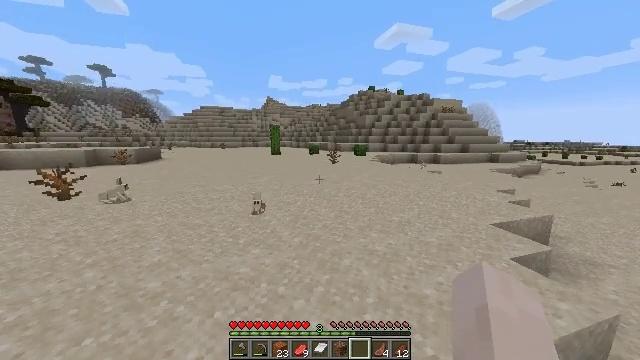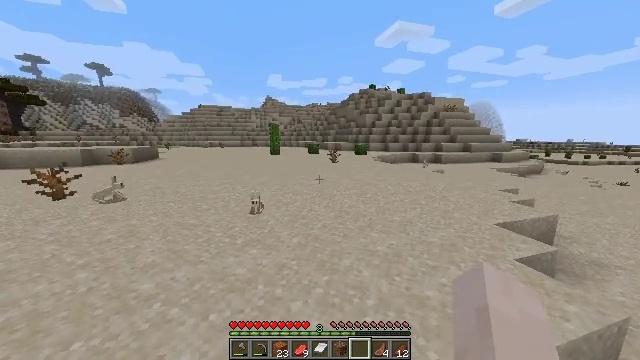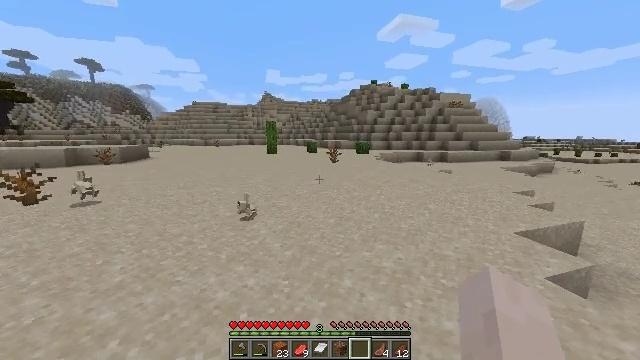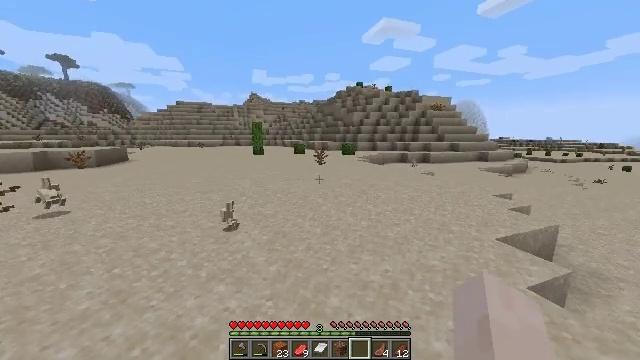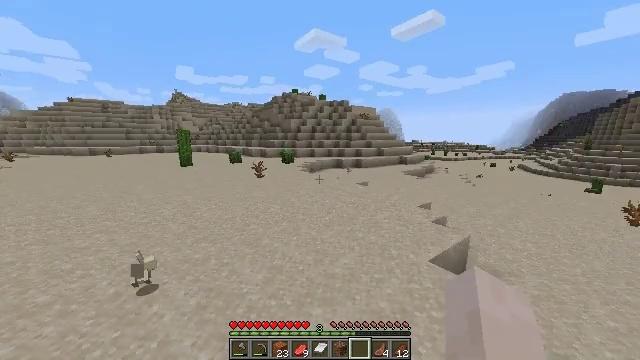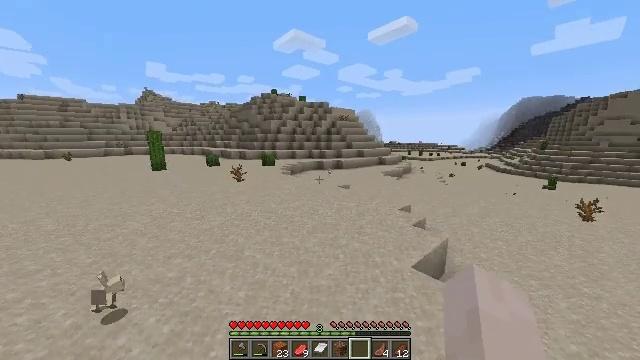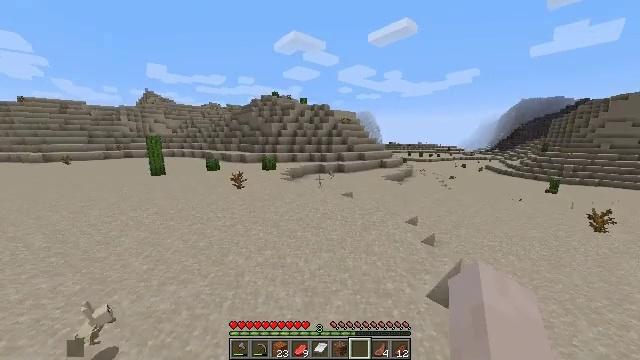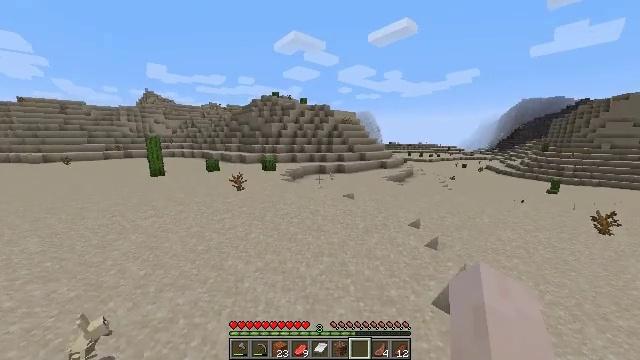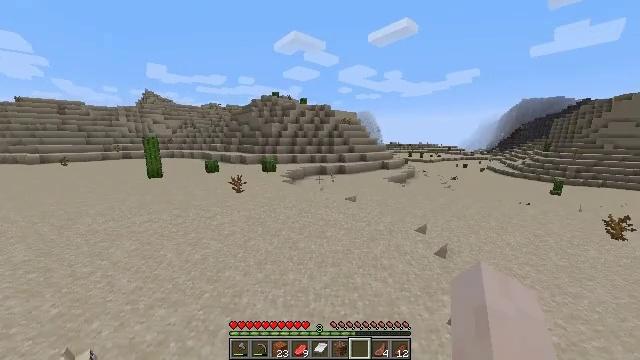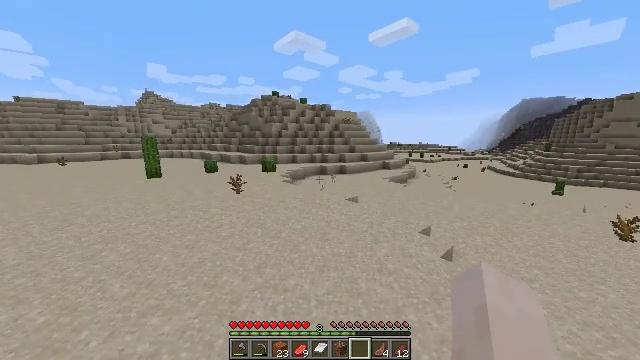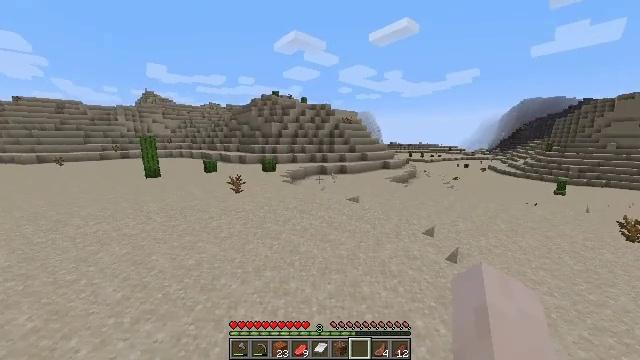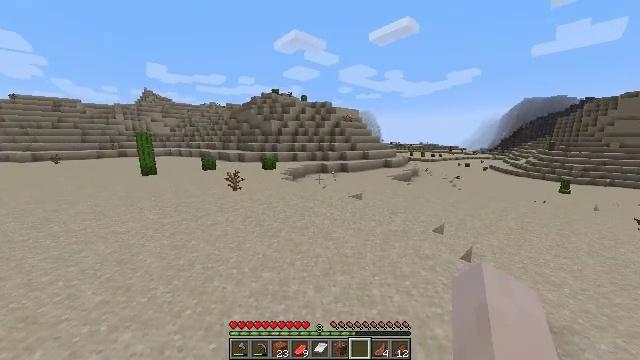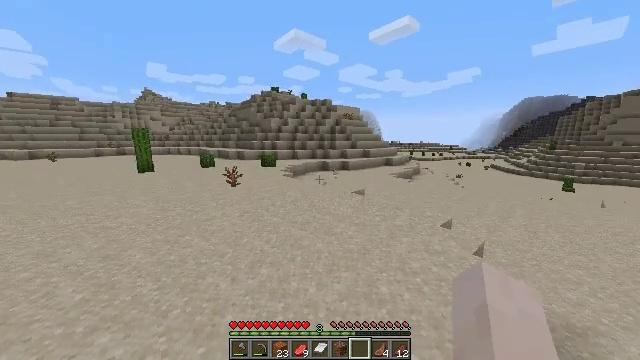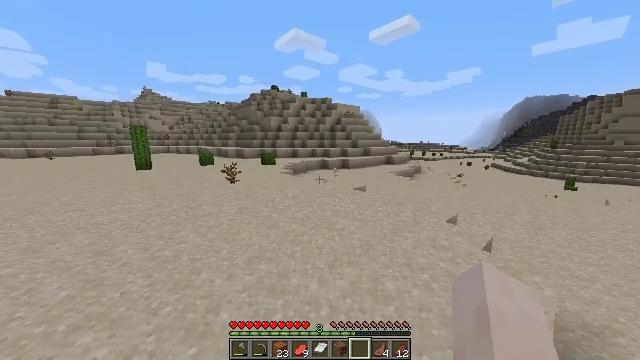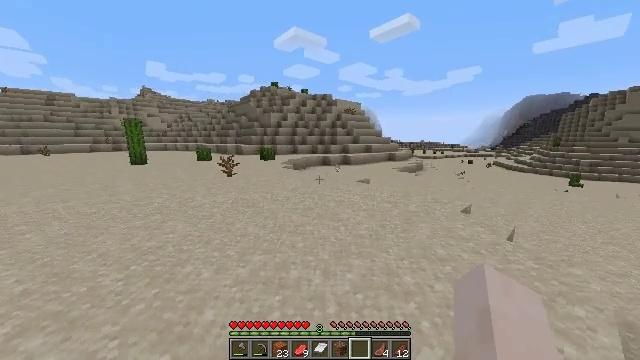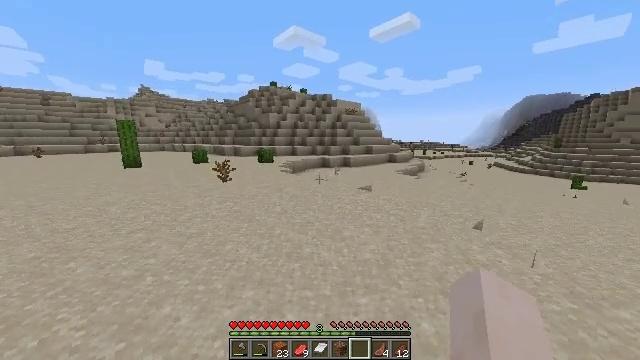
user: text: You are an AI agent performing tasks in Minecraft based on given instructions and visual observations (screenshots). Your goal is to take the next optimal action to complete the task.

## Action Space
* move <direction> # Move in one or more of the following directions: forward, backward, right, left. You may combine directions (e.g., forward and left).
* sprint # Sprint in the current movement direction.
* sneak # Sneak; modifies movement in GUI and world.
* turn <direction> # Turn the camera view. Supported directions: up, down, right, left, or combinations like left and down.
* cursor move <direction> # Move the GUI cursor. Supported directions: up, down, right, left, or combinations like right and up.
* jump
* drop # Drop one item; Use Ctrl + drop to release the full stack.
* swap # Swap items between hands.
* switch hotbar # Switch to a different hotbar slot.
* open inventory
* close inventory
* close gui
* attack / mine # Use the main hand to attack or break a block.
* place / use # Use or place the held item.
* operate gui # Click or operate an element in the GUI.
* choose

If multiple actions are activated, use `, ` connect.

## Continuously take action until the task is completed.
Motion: motion action
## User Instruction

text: Left click to mine the dead bush.
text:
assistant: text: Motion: move forward, sprint, jump
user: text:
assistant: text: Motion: move forward, sprint, jump
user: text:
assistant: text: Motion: move forward, sprint, turn right, jump
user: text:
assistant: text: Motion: move forward, sprint, turn right, jump
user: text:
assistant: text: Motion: move forward, sprint, turn right, jump
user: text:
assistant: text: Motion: move forward, sprint, jump
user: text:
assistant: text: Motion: move forward, sprint, jump
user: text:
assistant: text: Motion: move forward, sprint, jump
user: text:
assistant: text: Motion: move forward, sprint, jump
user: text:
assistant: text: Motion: move forward, sprint, jump
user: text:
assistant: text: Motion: move forward, sprint, jump
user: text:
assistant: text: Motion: move forward, sprint, jump
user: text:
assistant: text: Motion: move forward, sprint, jump
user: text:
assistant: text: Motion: move forward, sprint, jump
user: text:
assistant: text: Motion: move forward, sprint, jump
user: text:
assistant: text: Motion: move forward, sprint, jump
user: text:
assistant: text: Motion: move forward, sprint, turn right and down, jump
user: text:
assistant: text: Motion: move forward, sprint, turn right, jump
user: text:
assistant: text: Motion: move forward, sprint, turn right, jump
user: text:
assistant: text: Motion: move forward, sprint, jump
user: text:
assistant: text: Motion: move forward, sprint
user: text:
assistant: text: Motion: move forward, sprint
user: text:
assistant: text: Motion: move forward, sprint
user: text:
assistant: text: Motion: move forward and move left, sprint
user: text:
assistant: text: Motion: move forward and move left, sprint
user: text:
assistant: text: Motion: move forward and move left, sprint
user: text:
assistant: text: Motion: move forward and move left, sprint
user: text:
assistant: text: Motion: move forward and move left, sprint
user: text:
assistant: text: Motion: move forward and move left, sprint
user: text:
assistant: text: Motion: move forward and move left, sprint